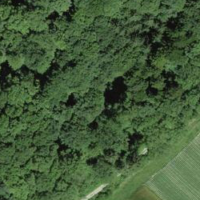
EUNIS habitat code: 41
Species observed at this site:
Allium ursinum